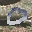
Label: 0